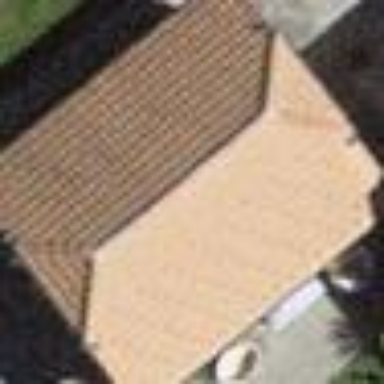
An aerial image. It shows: Garage.